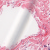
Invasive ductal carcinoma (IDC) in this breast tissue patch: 0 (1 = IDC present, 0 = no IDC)